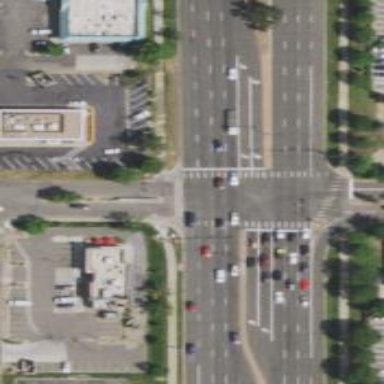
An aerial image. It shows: Marked footway crossing with zebra markings.